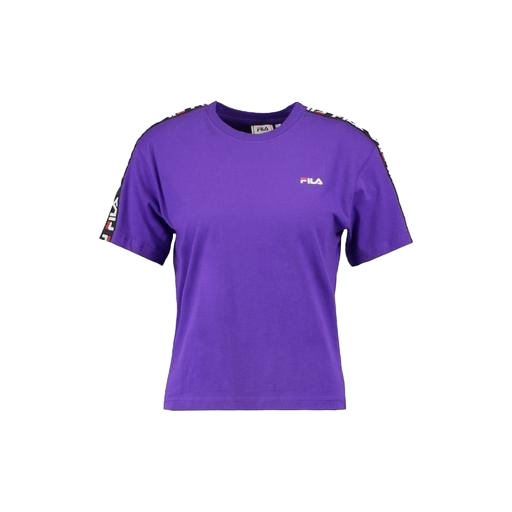
mid t-shirt, purple short-sleeve tee, purple graphic tee, white background